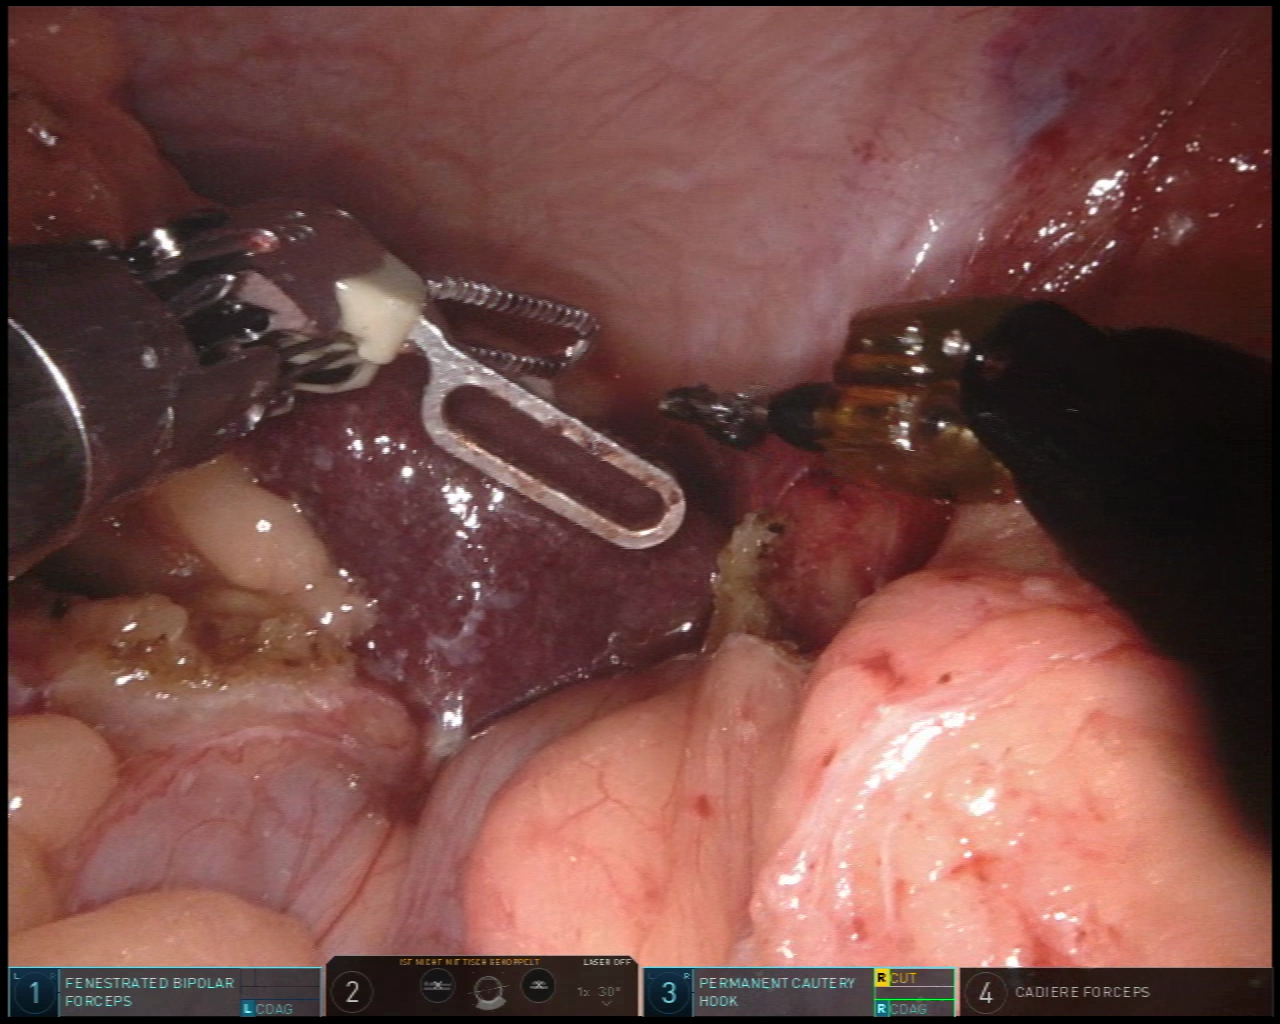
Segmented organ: spleen
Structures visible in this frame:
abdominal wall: yes
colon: yes
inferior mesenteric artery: no
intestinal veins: no
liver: no
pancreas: no
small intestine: no
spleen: yes
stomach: no
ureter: no
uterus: no
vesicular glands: no